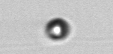
Label: nanoplankton_mix